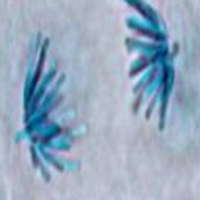
Label: anaphase